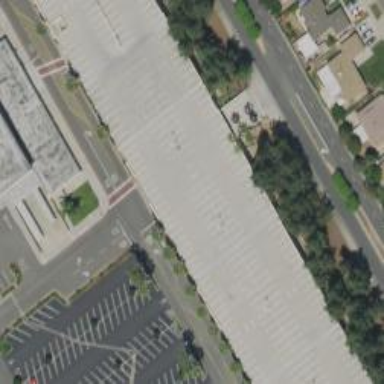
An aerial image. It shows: Multi-storey parking area with asphalt surface.